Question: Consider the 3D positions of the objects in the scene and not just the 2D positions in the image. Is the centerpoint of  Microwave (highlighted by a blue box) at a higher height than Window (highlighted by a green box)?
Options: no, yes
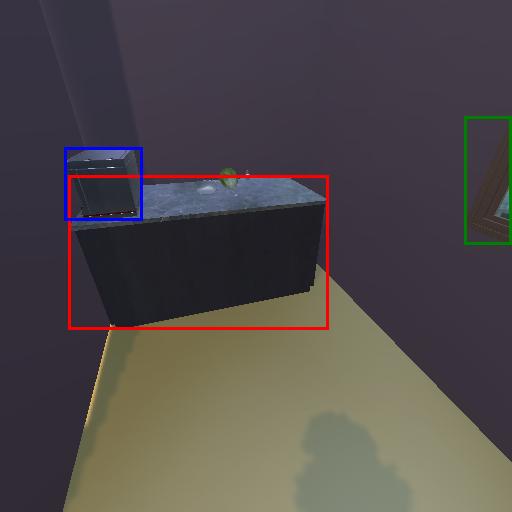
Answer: no